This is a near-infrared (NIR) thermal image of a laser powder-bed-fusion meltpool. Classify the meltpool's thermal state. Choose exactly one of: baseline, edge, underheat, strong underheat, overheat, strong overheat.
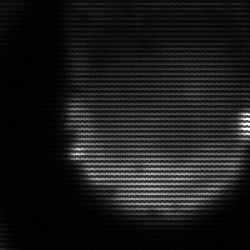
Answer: edge